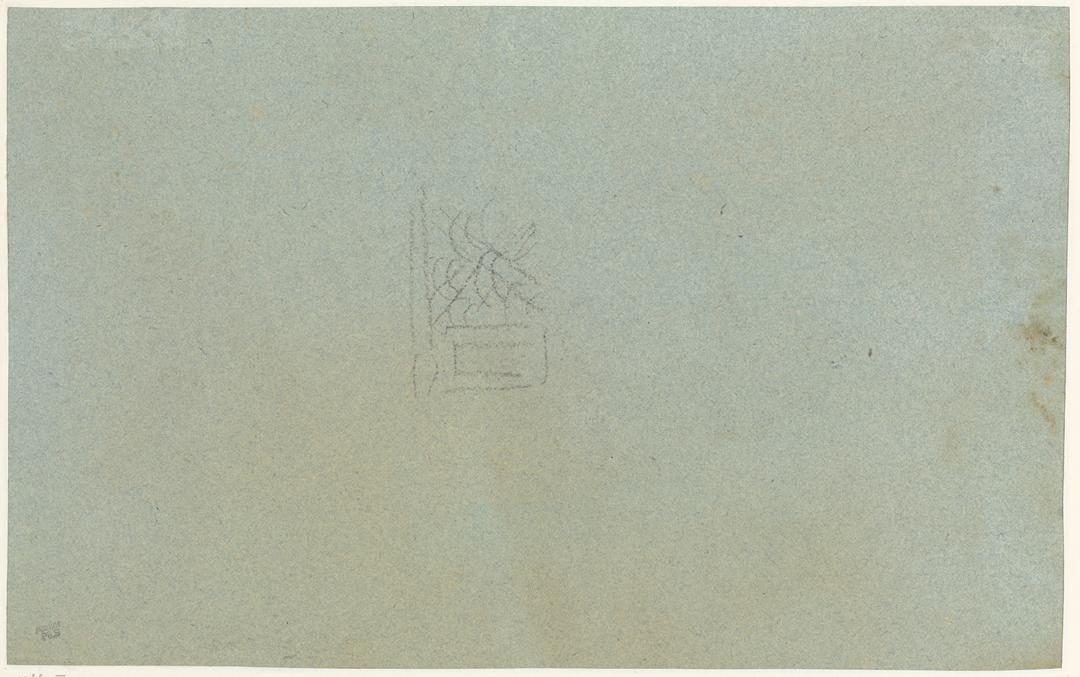
Titel: The Basilica Santi Giovanni e Paolo Seen from the Roof of San Gregorio Magno
Künstler: Isidore Pils
Standort: Paris
Institution: Fondation Custodia
Schlagwörter: schatten, gelb, grau, schwarz, skizze, symbol, relief, schrift, wellen, papier, grafik, linien, black, name, buchstaben, bleistift, stempel, fleck, flecken, geometrisch, flower, locker, paper, shadow, sketch, rundungen, letters, pencil, stamp, kritzeln, plant, flowers, stain, blooming, gelbrig, yellow-bright, mittig bleistiftzeichnung, bunch